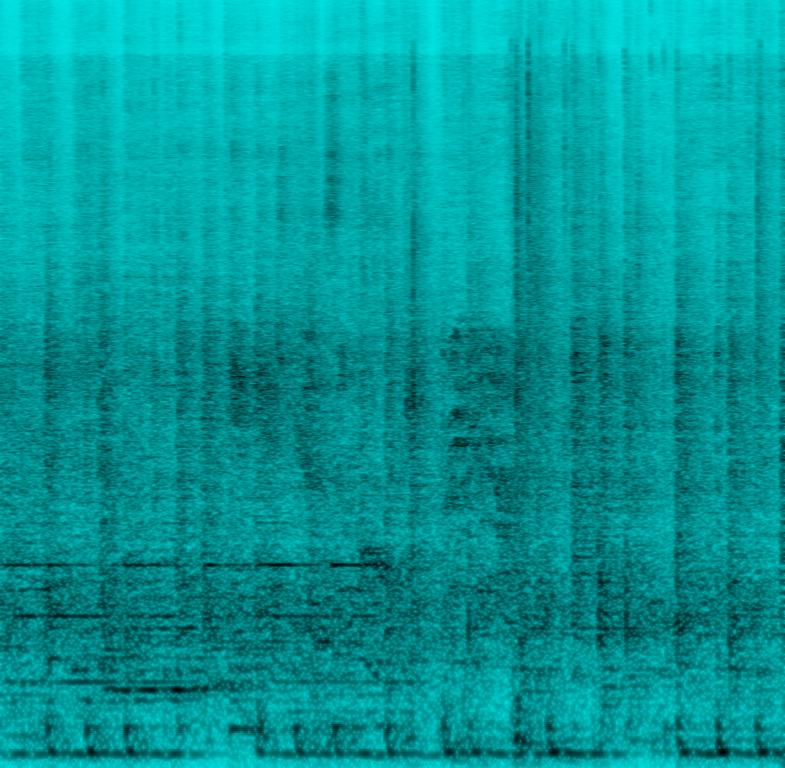
A hip hop dance song with female vocals plays as a dance track for three dancers. The song is fast tempo with faint audio signal with a lot of ambient room noises like footsteps sounds,body movements sounds and ambient room noise. The audio quality is very poor.